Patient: sex M, age 67
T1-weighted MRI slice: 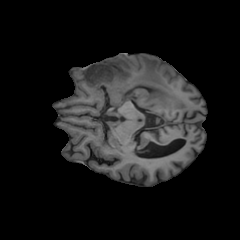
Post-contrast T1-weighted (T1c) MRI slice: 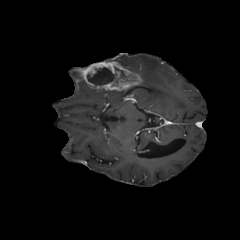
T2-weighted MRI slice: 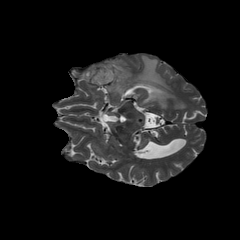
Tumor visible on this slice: yes
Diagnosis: Glioblastoma, IDH-wildtype
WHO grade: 4